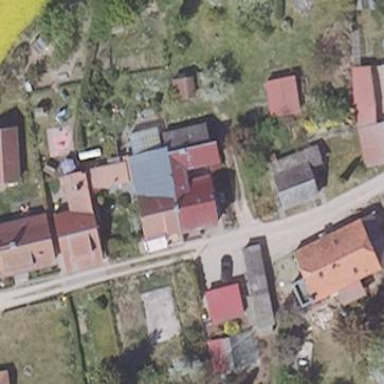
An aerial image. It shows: Simple house.